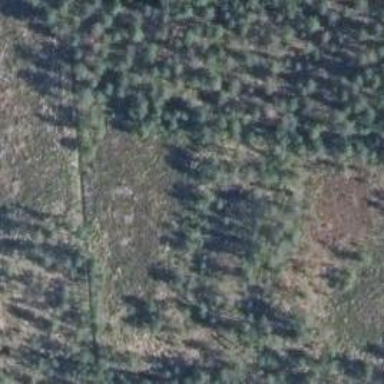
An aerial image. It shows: Needle-leaved woodland.